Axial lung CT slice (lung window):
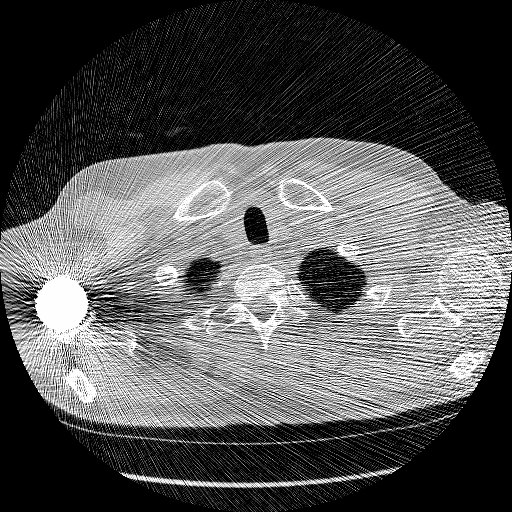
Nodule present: no